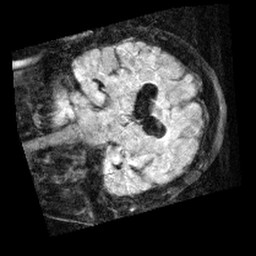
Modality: FLAIR
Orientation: coronal
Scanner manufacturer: siemens
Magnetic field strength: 1.5 T
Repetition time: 9 s
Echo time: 0.111 s